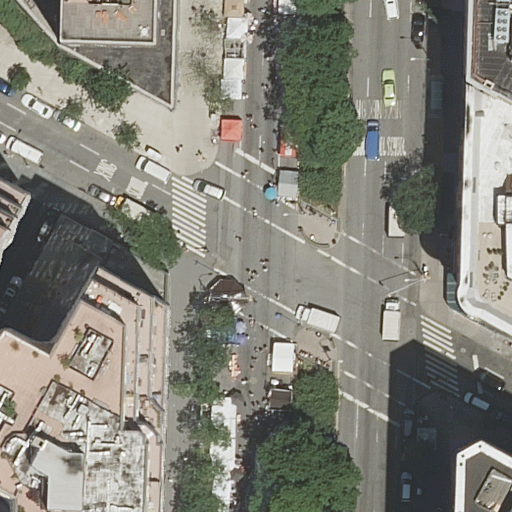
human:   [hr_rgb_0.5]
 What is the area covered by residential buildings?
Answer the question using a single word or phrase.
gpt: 2399m2

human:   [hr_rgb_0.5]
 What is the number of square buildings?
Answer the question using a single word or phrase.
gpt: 0

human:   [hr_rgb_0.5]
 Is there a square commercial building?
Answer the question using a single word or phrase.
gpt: no

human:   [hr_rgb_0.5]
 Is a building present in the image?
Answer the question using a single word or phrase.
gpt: yes

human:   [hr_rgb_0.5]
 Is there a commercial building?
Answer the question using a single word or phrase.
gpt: no

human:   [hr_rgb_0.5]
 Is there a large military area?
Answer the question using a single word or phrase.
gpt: no

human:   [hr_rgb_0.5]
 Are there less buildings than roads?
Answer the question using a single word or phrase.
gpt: no

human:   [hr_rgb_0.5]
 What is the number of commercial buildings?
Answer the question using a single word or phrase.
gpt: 0

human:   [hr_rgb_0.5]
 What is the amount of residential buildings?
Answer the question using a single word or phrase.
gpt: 5

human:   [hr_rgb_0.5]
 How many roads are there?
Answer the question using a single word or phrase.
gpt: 3

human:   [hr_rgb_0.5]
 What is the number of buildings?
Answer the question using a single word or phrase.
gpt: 5

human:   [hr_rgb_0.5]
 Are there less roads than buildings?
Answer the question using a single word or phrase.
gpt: yes

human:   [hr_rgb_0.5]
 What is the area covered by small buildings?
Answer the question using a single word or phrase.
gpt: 0m2

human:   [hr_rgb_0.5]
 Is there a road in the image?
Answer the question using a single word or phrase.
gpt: yes

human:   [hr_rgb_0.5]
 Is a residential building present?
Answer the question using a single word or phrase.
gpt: yes

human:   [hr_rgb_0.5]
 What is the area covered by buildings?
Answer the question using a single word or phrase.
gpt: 2399m2

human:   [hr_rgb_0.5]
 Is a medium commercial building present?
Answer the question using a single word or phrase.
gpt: no

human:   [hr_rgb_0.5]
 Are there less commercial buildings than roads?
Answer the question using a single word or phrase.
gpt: yes

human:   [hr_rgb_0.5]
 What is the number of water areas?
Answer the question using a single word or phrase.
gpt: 0

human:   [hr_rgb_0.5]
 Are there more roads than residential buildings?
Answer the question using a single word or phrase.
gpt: no

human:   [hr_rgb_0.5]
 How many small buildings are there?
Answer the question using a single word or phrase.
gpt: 0

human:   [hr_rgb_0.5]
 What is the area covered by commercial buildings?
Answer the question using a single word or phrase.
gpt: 0m2

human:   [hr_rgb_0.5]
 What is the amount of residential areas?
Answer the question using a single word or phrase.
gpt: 0

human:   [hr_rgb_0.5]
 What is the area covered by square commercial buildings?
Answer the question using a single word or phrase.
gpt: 0m2

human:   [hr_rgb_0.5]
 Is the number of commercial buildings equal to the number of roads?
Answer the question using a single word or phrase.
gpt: no

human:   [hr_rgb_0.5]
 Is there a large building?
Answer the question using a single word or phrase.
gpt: yes

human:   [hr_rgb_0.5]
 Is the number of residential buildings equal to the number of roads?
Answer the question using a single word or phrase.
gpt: no

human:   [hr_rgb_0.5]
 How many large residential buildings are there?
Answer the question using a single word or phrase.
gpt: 1

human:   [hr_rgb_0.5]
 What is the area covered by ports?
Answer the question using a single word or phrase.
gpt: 0m2

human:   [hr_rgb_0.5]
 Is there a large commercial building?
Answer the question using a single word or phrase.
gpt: no

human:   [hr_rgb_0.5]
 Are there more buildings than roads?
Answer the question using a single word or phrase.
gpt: yes

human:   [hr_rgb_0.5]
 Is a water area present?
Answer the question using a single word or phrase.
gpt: no

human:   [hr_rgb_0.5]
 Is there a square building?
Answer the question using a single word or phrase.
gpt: no

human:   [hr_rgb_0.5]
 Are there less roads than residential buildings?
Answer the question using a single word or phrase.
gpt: yes

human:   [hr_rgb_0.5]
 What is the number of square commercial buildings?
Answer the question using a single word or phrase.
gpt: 0

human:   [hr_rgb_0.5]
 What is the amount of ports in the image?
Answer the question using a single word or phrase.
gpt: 0

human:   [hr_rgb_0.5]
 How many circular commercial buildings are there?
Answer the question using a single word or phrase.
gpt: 0

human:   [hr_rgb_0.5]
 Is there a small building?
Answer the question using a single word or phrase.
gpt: no

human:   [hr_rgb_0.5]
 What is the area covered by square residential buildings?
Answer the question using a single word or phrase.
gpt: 0m2

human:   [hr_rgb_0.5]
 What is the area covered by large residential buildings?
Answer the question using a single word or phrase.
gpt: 1359m2

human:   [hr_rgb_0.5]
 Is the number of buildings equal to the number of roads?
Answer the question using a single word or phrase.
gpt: no

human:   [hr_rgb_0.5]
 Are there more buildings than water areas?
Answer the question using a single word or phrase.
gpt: yes

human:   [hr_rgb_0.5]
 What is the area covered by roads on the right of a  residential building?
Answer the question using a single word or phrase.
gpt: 0m2

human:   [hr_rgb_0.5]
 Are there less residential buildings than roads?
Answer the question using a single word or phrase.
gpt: no

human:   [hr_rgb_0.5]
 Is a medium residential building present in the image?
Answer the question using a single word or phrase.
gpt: yes

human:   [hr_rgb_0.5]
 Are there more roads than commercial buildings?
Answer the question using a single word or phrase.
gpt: yes

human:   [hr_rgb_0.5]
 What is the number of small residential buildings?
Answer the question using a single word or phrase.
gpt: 0

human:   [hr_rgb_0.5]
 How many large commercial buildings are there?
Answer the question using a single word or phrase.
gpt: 0

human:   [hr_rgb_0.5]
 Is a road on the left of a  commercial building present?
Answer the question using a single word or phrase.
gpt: no

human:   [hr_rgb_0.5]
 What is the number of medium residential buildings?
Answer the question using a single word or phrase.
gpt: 4

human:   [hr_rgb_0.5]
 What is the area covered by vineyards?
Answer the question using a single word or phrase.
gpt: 0m2

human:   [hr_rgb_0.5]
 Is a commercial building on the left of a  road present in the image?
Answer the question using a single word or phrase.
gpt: no

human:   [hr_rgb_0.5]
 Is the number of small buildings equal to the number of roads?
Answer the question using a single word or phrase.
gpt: no

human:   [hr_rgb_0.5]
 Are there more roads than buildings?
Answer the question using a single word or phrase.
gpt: no

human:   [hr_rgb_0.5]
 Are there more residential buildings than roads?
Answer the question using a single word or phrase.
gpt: yes

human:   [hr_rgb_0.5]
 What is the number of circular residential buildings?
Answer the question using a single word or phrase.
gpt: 0

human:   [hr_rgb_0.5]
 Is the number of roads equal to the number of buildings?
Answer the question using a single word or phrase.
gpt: no

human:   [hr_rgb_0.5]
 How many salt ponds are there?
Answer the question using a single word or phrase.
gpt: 0

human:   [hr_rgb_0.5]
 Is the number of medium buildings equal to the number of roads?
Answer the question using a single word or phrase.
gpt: no

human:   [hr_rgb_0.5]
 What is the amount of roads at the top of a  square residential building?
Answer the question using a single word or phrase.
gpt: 0

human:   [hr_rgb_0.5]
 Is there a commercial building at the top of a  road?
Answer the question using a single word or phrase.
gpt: no

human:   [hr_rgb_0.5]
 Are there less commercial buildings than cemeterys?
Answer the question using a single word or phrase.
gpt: no

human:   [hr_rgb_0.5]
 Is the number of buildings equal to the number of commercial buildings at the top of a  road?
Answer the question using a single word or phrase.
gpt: no

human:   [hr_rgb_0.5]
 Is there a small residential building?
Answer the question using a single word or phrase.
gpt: no